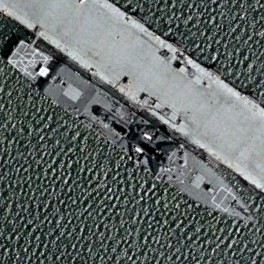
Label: destroyer